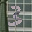
Label: 3